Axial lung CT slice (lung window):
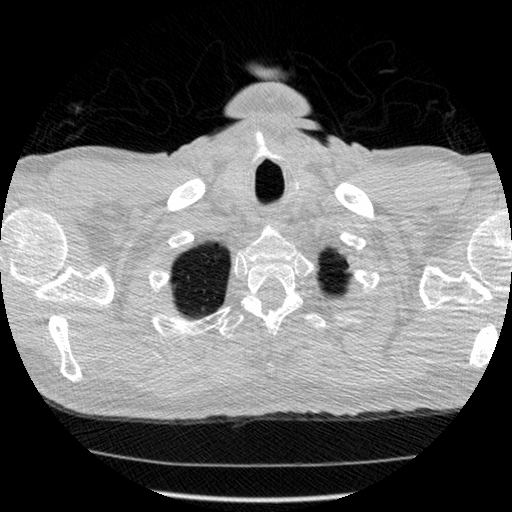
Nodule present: no